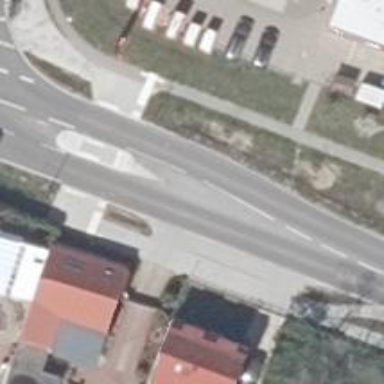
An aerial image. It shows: Secondary road with asphalt surface and separate sidewalk.